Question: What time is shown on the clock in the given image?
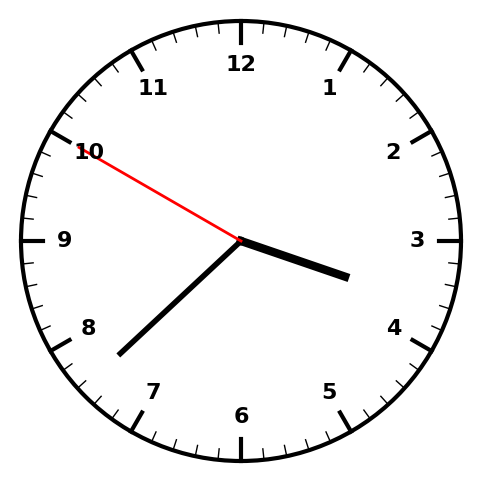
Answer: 03:37:50